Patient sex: M
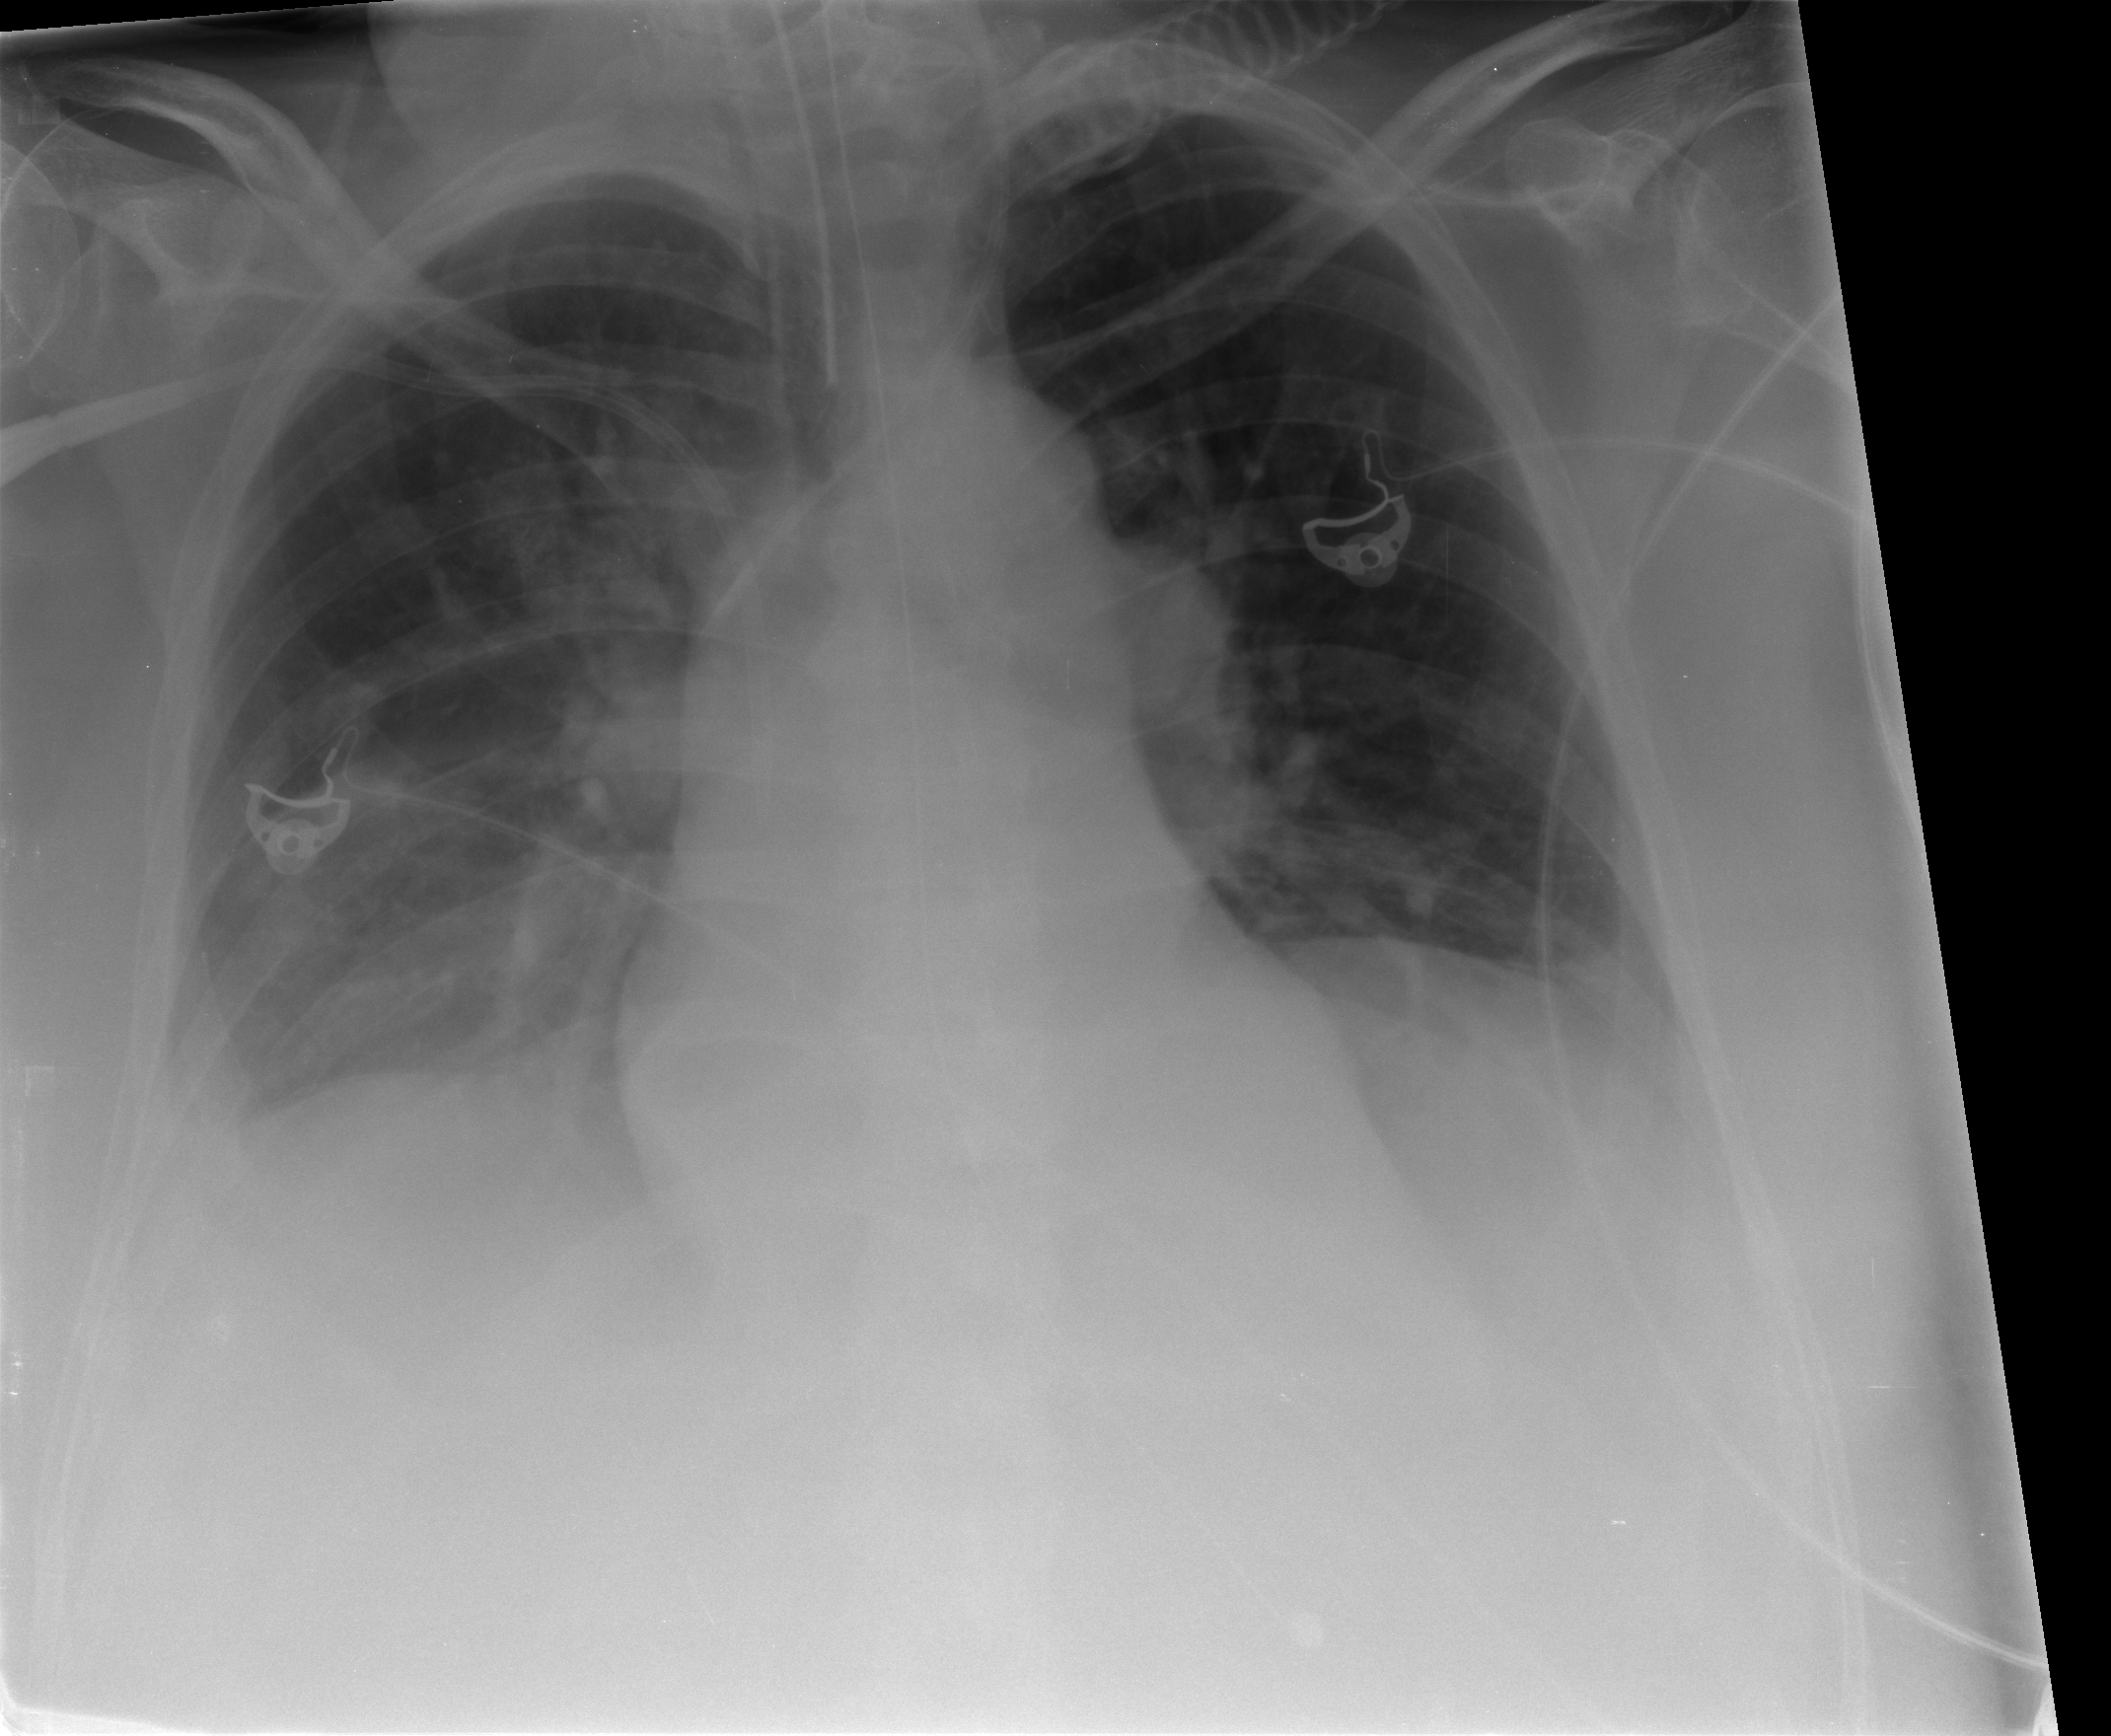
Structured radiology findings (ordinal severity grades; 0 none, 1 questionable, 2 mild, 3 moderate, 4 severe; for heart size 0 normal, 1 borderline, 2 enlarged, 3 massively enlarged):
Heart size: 2
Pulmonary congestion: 1
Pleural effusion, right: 2
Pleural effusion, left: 1
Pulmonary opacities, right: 2
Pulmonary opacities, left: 0
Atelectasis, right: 3
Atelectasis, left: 2